Question: I'm trying to upgrade from ASP.NET MVC3 RC to RTM? I can't get past upgrading the vs10-kb2483190-x86.exe installer. I get this error in the error log:

Do I need to uninstall the Windows Phone SDK first? Should I hunt for GUIDs in the registry?
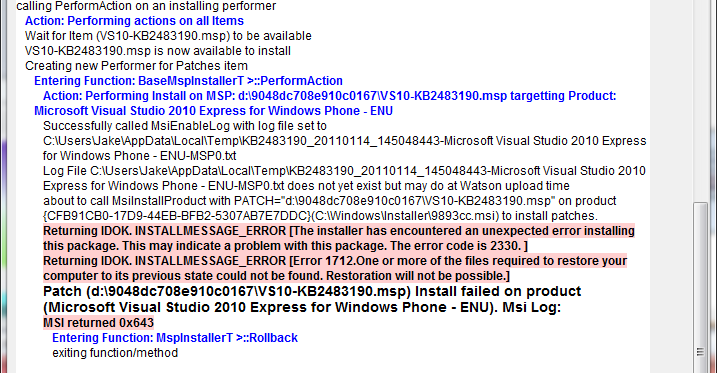
Answer: I finally gave up and reinstalled windows when I got a new CPU/Motherboard. Took care of it, not that I suggest this solution for everyone.